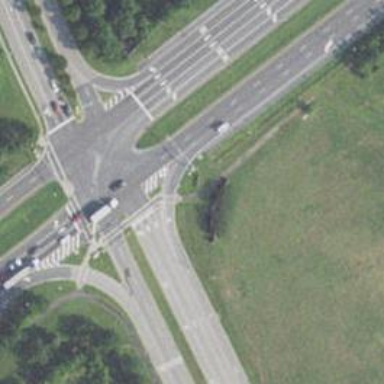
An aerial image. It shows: Trunk link highway.